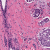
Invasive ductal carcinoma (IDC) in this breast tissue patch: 0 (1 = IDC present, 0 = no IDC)